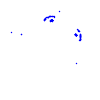
Particle: electron